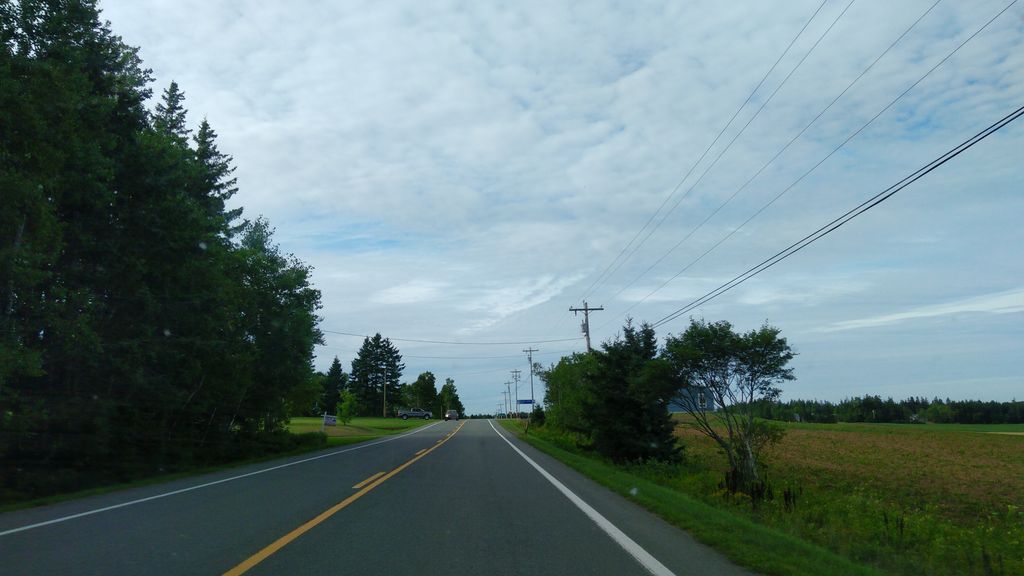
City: charlottetown